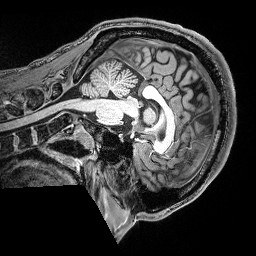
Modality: T1w
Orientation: sagittal
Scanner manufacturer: siemens
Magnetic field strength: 3 T
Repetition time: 2.5 s
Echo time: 0.00343 s